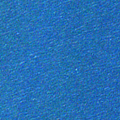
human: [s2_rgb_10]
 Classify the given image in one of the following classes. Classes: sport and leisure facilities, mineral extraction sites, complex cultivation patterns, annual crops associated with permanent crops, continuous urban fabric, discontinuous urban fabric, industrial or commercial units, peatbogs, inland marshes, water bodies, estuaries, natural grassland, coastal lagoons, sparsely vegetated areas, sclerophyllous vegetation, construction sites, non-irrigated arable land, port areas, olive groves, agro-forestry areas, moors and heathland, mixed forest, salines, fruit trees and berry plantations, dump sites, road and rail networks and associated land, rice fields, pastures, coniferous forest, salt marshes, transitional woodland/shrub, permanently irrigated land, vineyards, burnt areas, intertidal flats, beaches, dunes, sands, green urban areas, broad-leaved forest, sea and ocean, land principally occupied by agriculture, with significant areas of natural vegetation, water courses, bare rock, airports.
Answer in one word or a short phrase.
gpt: sea and ocean